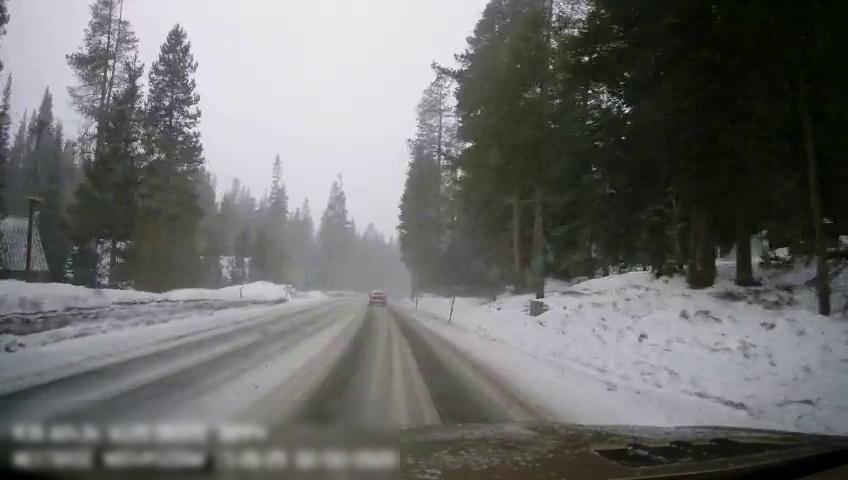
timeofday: Day
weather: Snowy
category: Drivable Space
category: Vehicles | SUV